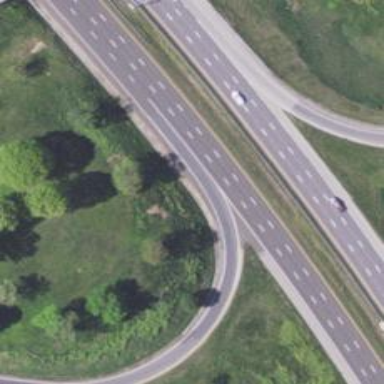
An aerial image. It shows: Motorway junction.